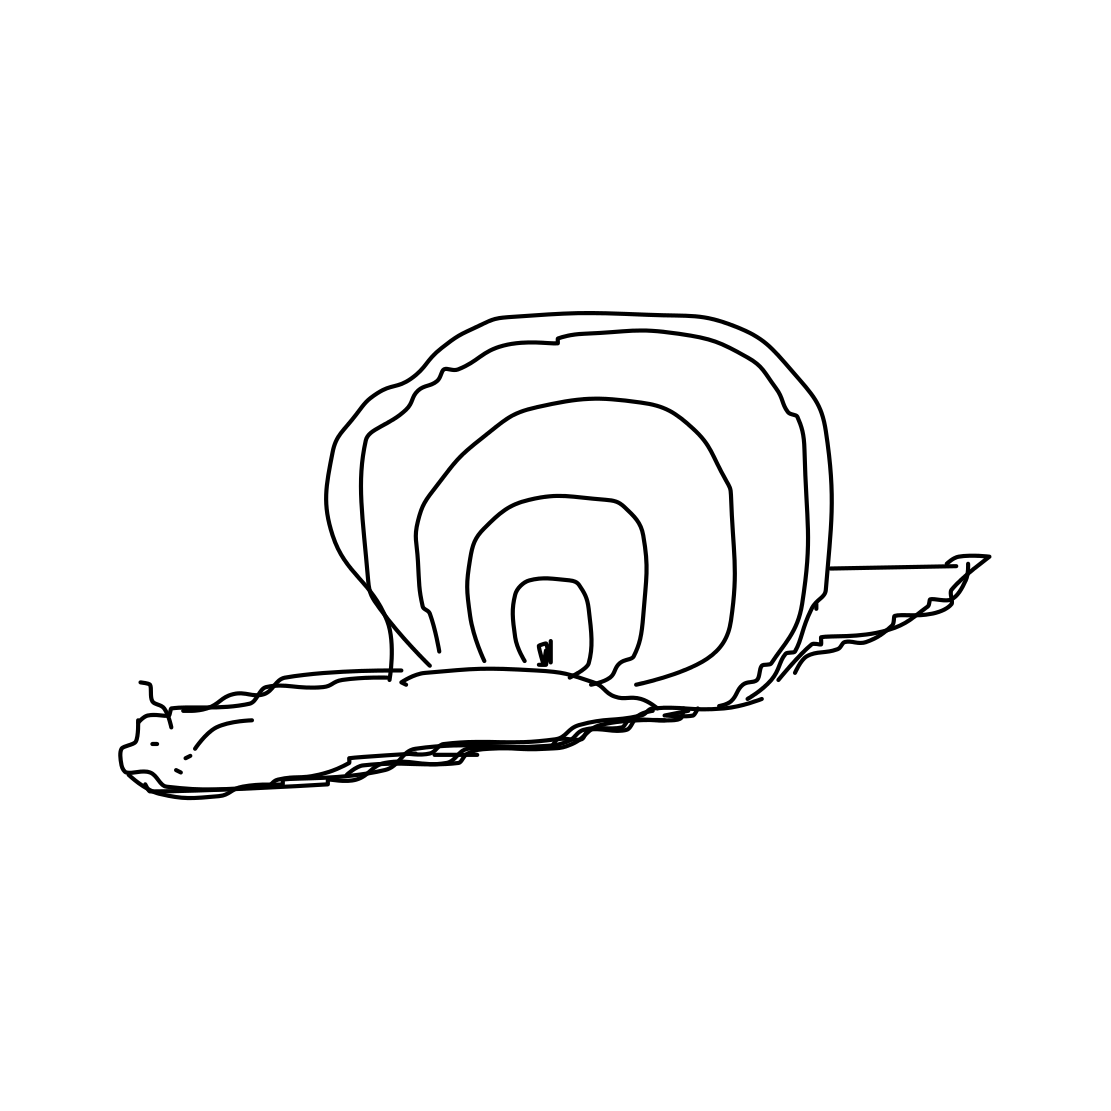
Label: snail